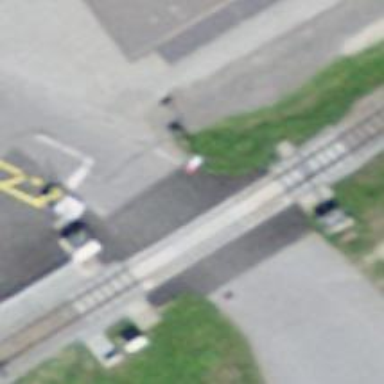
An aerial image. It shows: Level crossing along the railway.